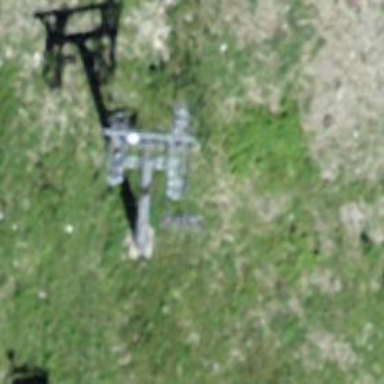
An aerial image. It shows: Pylon used for aerialway.